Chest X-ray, PA view. Patient: 58 years old, sex F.
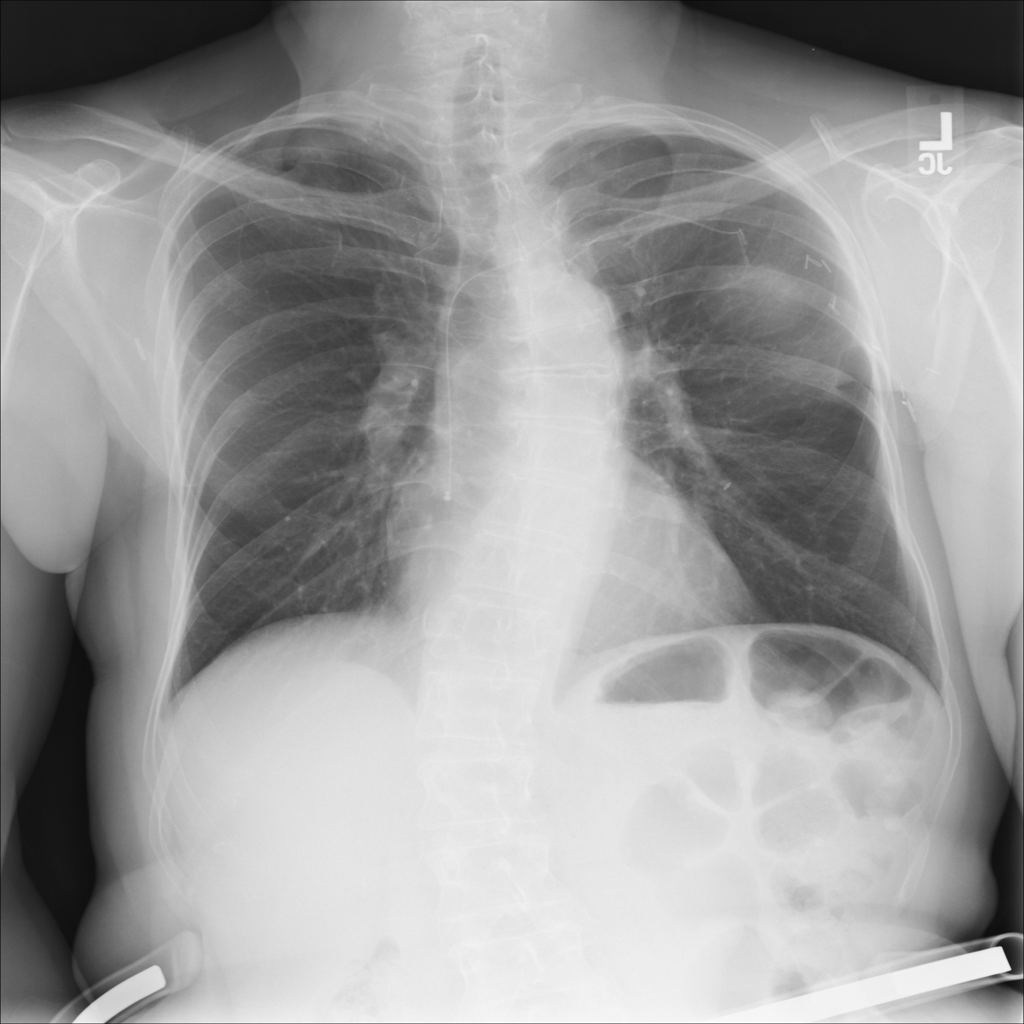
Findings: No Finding